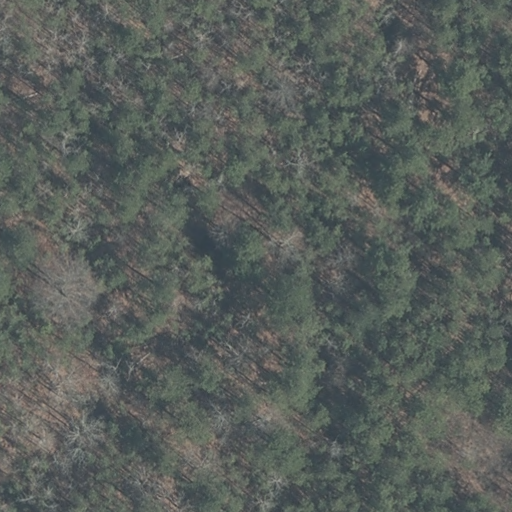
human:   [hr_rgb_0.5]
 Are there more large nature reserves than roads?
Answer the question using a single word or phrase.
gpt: no

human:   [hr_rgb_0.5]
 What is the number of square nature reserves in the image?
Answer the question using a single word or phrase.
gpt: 0

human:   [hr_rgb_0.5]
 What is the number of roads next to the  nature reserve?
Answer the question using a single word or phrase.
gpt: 1

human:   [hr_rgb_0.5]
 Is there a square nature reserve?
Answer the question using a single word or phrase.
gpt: no

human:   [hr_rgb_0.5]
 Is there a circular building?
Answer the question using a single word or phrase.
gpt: no

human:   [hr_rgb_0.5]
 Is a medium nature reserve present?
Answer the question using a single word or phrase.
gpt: no

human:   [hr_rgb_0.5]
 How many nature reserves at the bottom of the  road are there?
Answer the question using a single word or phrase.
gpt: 0

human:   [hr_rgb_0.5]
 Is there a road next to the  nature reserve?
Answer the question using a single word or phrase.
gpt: yes

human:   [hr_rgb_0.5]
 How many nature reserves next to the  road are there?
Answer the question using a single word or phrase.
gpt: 1

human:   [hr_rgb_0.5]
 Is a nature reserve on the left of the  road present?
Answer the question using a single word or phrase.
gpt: no

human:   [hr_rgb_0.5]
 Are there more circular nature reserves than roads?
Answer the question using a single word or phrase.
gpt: no

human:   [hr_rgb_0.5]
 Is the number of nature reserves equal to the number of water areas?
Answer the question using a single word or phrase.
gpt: no

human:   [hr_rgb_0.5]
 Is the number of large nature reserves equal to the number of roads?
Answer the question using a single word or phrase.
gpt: yes

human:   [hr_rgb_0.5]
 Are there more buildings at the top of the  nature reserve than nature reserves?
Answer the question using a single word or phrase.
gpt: no

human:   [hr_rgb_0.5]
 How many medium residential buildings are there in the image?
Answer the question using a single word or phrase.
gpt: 0

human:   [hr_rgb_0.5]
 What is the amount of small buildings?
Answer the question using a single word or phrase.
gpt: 0

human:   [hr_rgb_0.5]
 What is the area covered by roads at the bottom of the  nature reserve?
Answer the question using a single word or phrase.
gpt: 0m2

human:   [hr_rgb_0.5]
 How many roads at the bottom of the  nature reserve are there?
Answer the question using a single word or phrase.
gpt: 1

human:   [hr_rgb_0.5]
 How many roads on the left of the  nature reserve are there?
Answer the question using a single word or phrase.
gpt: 0

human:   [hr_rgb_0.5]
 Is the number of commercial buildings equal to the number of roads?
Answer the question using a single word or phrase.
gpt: no

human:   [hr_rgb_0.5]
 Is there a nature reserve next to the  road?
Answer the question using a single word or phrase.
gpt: yes

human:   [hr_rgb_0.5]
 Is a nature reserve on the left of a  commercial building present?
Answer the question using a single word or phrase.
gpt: no

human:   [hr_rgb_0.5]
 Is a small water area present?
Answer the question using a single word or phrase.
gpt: no

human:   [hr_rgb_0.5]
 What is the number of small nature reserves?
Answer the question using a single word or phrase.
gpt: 0

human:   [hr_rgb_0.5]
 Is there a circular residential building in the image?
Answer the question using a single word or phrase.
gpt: no

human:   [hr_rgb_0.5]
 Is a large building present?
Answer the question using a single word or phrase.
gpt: no

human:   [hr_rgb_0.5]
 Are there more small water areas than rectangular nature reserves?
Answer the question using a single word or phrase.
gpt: no

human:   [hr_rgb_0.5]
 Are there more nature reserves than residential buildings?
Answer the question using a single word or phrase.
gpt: yes

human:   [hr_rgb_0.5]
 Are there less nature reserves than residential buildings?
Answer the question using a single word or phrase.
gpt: no

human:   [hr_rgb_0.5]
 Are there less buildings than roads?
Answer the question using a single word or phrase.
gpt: yes

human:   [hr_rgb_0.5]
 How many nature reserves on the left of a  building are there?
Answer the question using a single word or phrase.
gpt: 0

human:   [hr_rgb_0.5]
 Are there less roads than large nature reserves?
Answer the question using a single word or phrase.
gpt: no

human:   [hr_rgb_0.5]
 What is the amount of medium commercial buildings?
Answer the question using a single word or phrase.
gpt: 0

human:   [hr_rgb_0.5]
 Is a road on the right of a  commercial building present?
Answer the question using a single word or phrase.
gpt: no

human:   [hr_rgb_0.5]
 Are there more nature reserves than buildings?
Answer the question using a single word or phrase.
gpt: yes

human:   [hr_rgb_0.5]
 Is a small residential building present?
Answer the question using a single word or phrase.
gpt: no